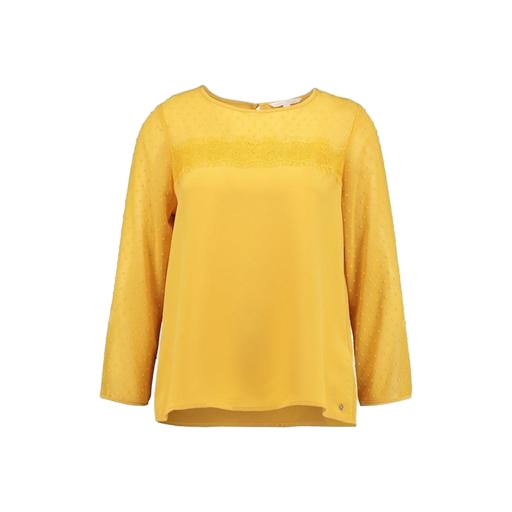
longsleeved blouse, yellow kerra blouse, yellow blouse, white background